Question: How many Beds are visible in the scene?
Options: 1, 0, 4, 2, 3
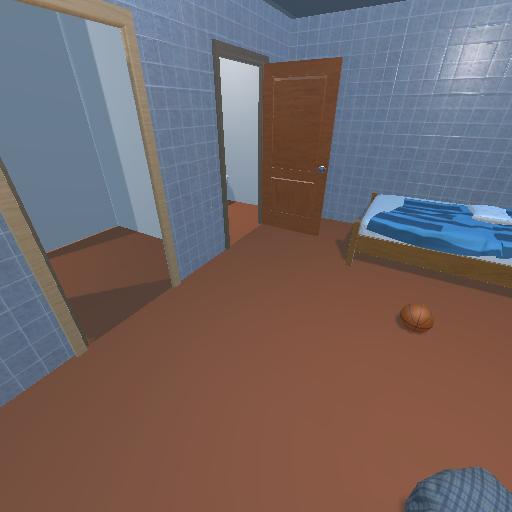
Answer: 1